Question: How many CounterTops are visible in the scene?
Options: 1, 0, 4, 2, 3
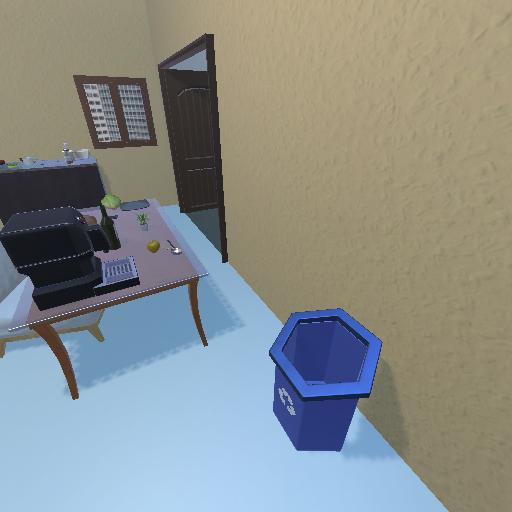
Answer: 1